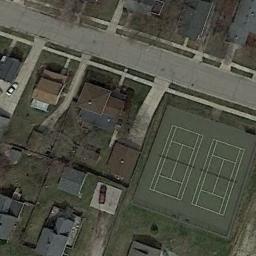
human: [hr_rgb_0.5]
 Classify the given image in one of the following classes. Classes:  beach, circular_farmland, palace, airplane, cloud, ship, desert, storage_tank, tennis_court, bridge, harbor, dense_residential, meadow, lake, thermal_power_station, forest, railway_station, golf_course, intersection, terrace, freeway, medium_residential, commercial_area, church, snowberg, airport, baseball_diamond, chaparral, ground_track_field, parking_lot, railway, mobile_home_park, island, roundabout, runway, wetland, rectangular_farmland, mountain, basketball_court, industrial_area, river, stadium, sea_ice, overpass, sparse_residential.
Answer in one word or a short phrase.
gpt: tennis_court